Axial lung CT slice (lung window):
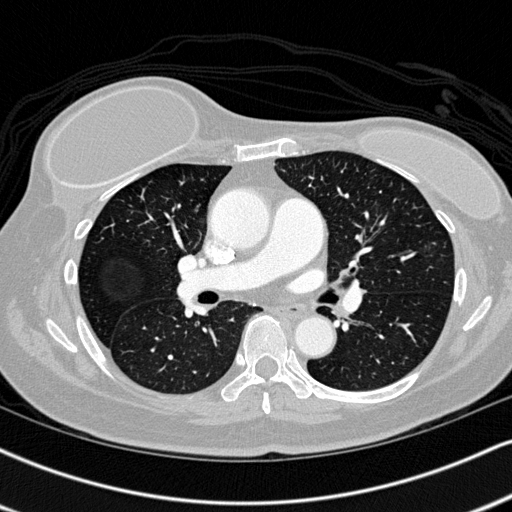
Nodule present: no